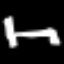
Label: bed